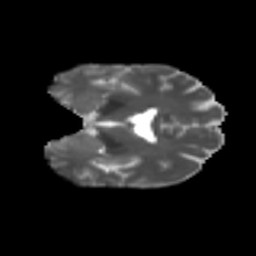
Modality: T2w
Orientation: coronal
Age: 55
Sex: female
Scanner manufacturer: ge
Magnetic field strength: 3 T
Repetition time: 7.8 s
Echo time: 0.0606 s